Question: I have an '{{list}}'
I don't want angular to execute it - I want to escape it.
I want to print them out as HTML code on my page.
'''
<xmp>
<ul>
<li ng-repeat="list in lists" class="input">
{{list}}
</li>
</ul>
</xmp>
'''
I kept getting

# My Fiddle
What is the best way do something like that ?
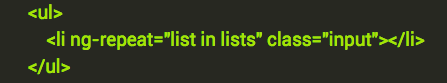
Answer: Use 'ng-non-bindable' in the element.
Example:
'''
<div ng-non-bindable>This is a {{profile}}</div>
'''
Will simply show:
'''
This is a {{profile}}
'''